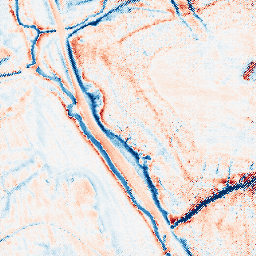
Category: edge_preserving
Decomposition family: anisotropic_diffusion
Decomposition parameters: iterations: 50
kappa: 10
gamma: 0.15
Upsampling method: regularized
Upsampling parameters: scale: 4
lambda_reg: 0.1
Upsampling scale: 4